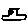
Label: car